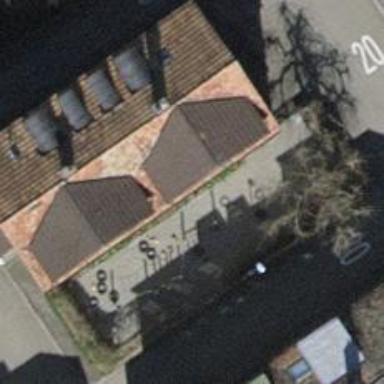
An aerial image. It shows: Kindergarten.